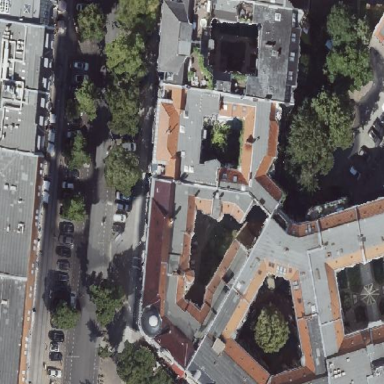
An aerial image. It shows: Residential building with gabled roof.